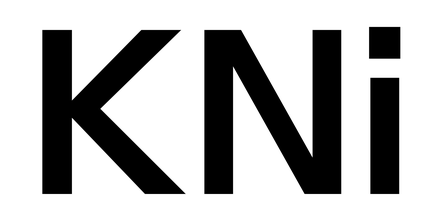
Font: InstrumentSans_SemiBold